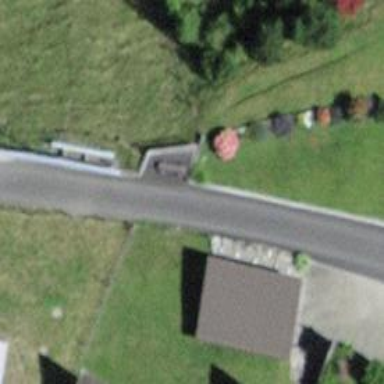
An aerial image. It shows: Brown bench.